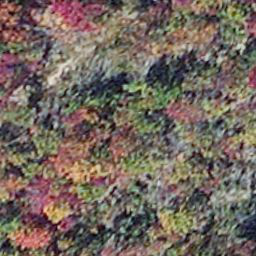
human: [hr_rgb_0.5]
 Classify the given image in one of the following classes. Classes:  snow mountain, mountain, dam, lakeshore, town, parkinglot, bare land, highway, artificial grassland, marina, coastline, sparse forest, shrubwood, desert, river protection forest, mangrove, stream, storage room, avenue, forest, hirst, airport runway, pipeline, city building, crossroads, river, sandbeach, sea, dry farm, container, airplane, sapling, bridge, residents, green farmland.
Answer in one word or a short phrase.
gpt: mangrove